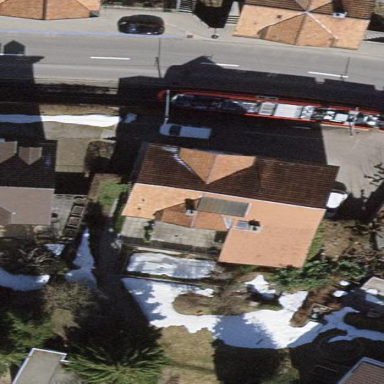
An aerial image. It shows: Simple house.